Question: I'm trying to transition over to ActionBar. I need an indeterminate spinner as well as a refresh button. If I use Window.FEATURE_INDETERMINATE_PROGRESS with my activity, I will get an indeterminate spinner ok on ICS, but it's way bigger than the refresh asset. Is there any way to make it smaller? Below is a screenshot of what it looks like on a galaxy nexus:

Also it's kind of weird to have two progress spinners up there at once. I was hoping that if you had a refresh button visible, calling setProgressBarIndeterminateVisibility() would just reuse the id.menu_refresh one. Argh.
Thanks
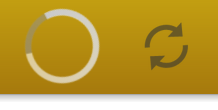
Answer: I worked around this by using ActionBar.setCustomView() and supplying a progress spinner when the menu doesn't happen to have a menu_refresh item.